Question: I have actived in Eclipse that it shows possible database connection leaks.
I have this piece of code:
'''
public static Administrator getAdministrator(String gebruikersnaam, String wachtwoord) throws CustomException {
Connection connectie = null;
PreparedStatement prepStmt = null;
ResultSet result = null;
try {
connectie = ConnectionPool.getInstance().getConnection(true, true);
prepStmt = connectie.prepareStatement(QUERY_GET_ADMINISTRATOR);
prepStmt.setString(1, gebruikersnaam);
prepStmt.setString(2, wachtwoord);
result = prepStmt.executeQuery();
if (result.next()) {
Administrator admin = new Administrator(result.getString(1), result.getString(2), result.getString(3));
return admin;
} else {
return null;
}
} catch (SQLException e) {
throw new CustomException("Fout opgetreden bij het opvragen van een administrator uit de databank (" + e.getMessage() + ").");
} finally {
close(result);
close(prepStmt);
close(connectie);
}
}
'''
Eclipse is warning at the line with the returns and and at the line where I throw the CustomException that there is a possible resource leak in that the ResultSet result is not closed. However I have written to close the ResultSet, the PreparedStatement and the Connection objects in my finally clause. Is this correctly written or are there better and cleaner ways to code this?
Here a screenshot of the warnings:

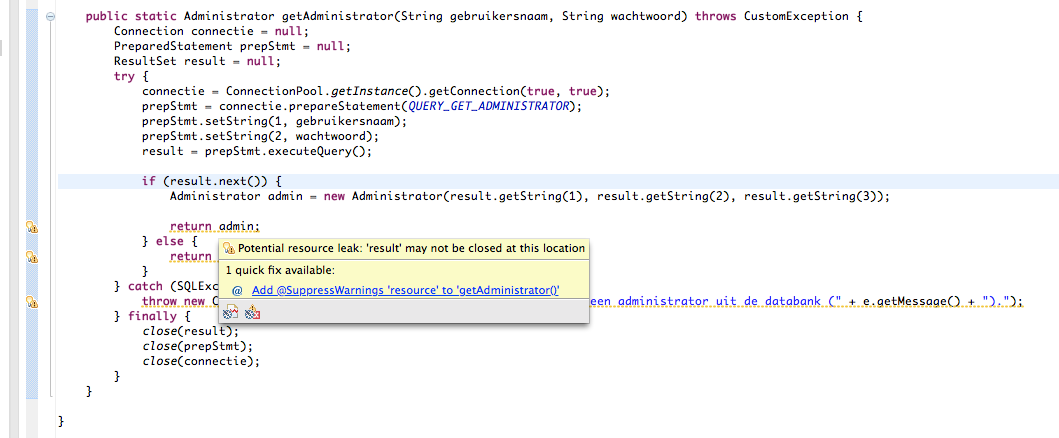
Answer: This looks good. The IDE can only know so much. The 'finally' will get called.
However you may want to consider what affect the other warnings are having? As they are obscured by the warning box, I can not tell.